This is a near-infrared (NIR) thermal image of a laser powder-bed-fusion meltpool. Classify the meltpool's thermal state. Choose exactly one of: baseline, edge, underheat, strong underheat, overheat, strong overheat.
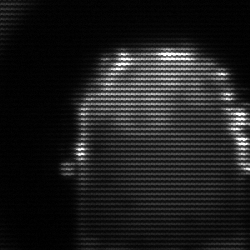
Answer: baseline